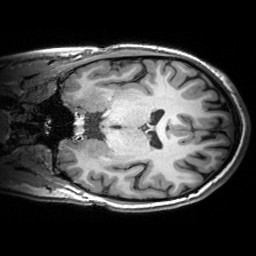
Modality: T1w
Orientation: coronal
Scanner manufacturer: siemens
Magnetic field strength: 3 T
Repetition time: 2.53 s
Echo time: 0.00299 s